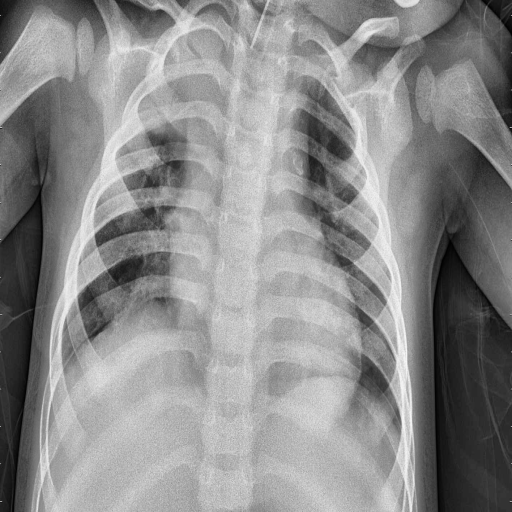
Finding: PNEUMONIA